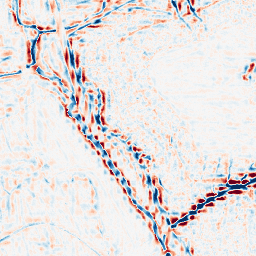
Category: wavelet
Decomposition family: wavelet_reverse_biorthogonal
Decomposition parameters: wavelet: rbio1.3
level: 3
Upsampling method: bicubic
Upsampling parameters: scale: 4
Upsampling scale: 4